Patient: sex F, age 62
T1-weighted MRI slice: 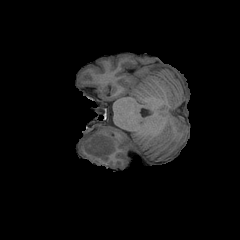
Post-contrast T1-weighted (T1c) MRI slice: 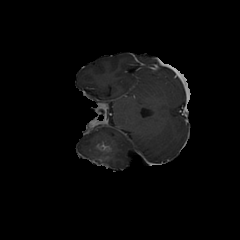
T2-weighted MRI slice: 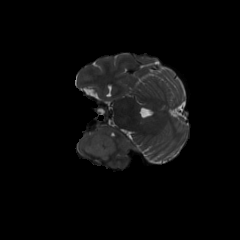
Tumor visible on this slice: yes
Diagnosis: Glioblastoma, IDH-wildtype
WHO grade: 4